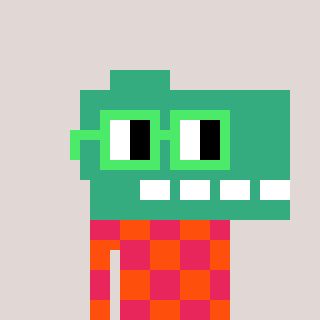
a pixel art character with square light green glasses, a dino-shaped head and a orange-colored body on a warm background